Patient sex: F
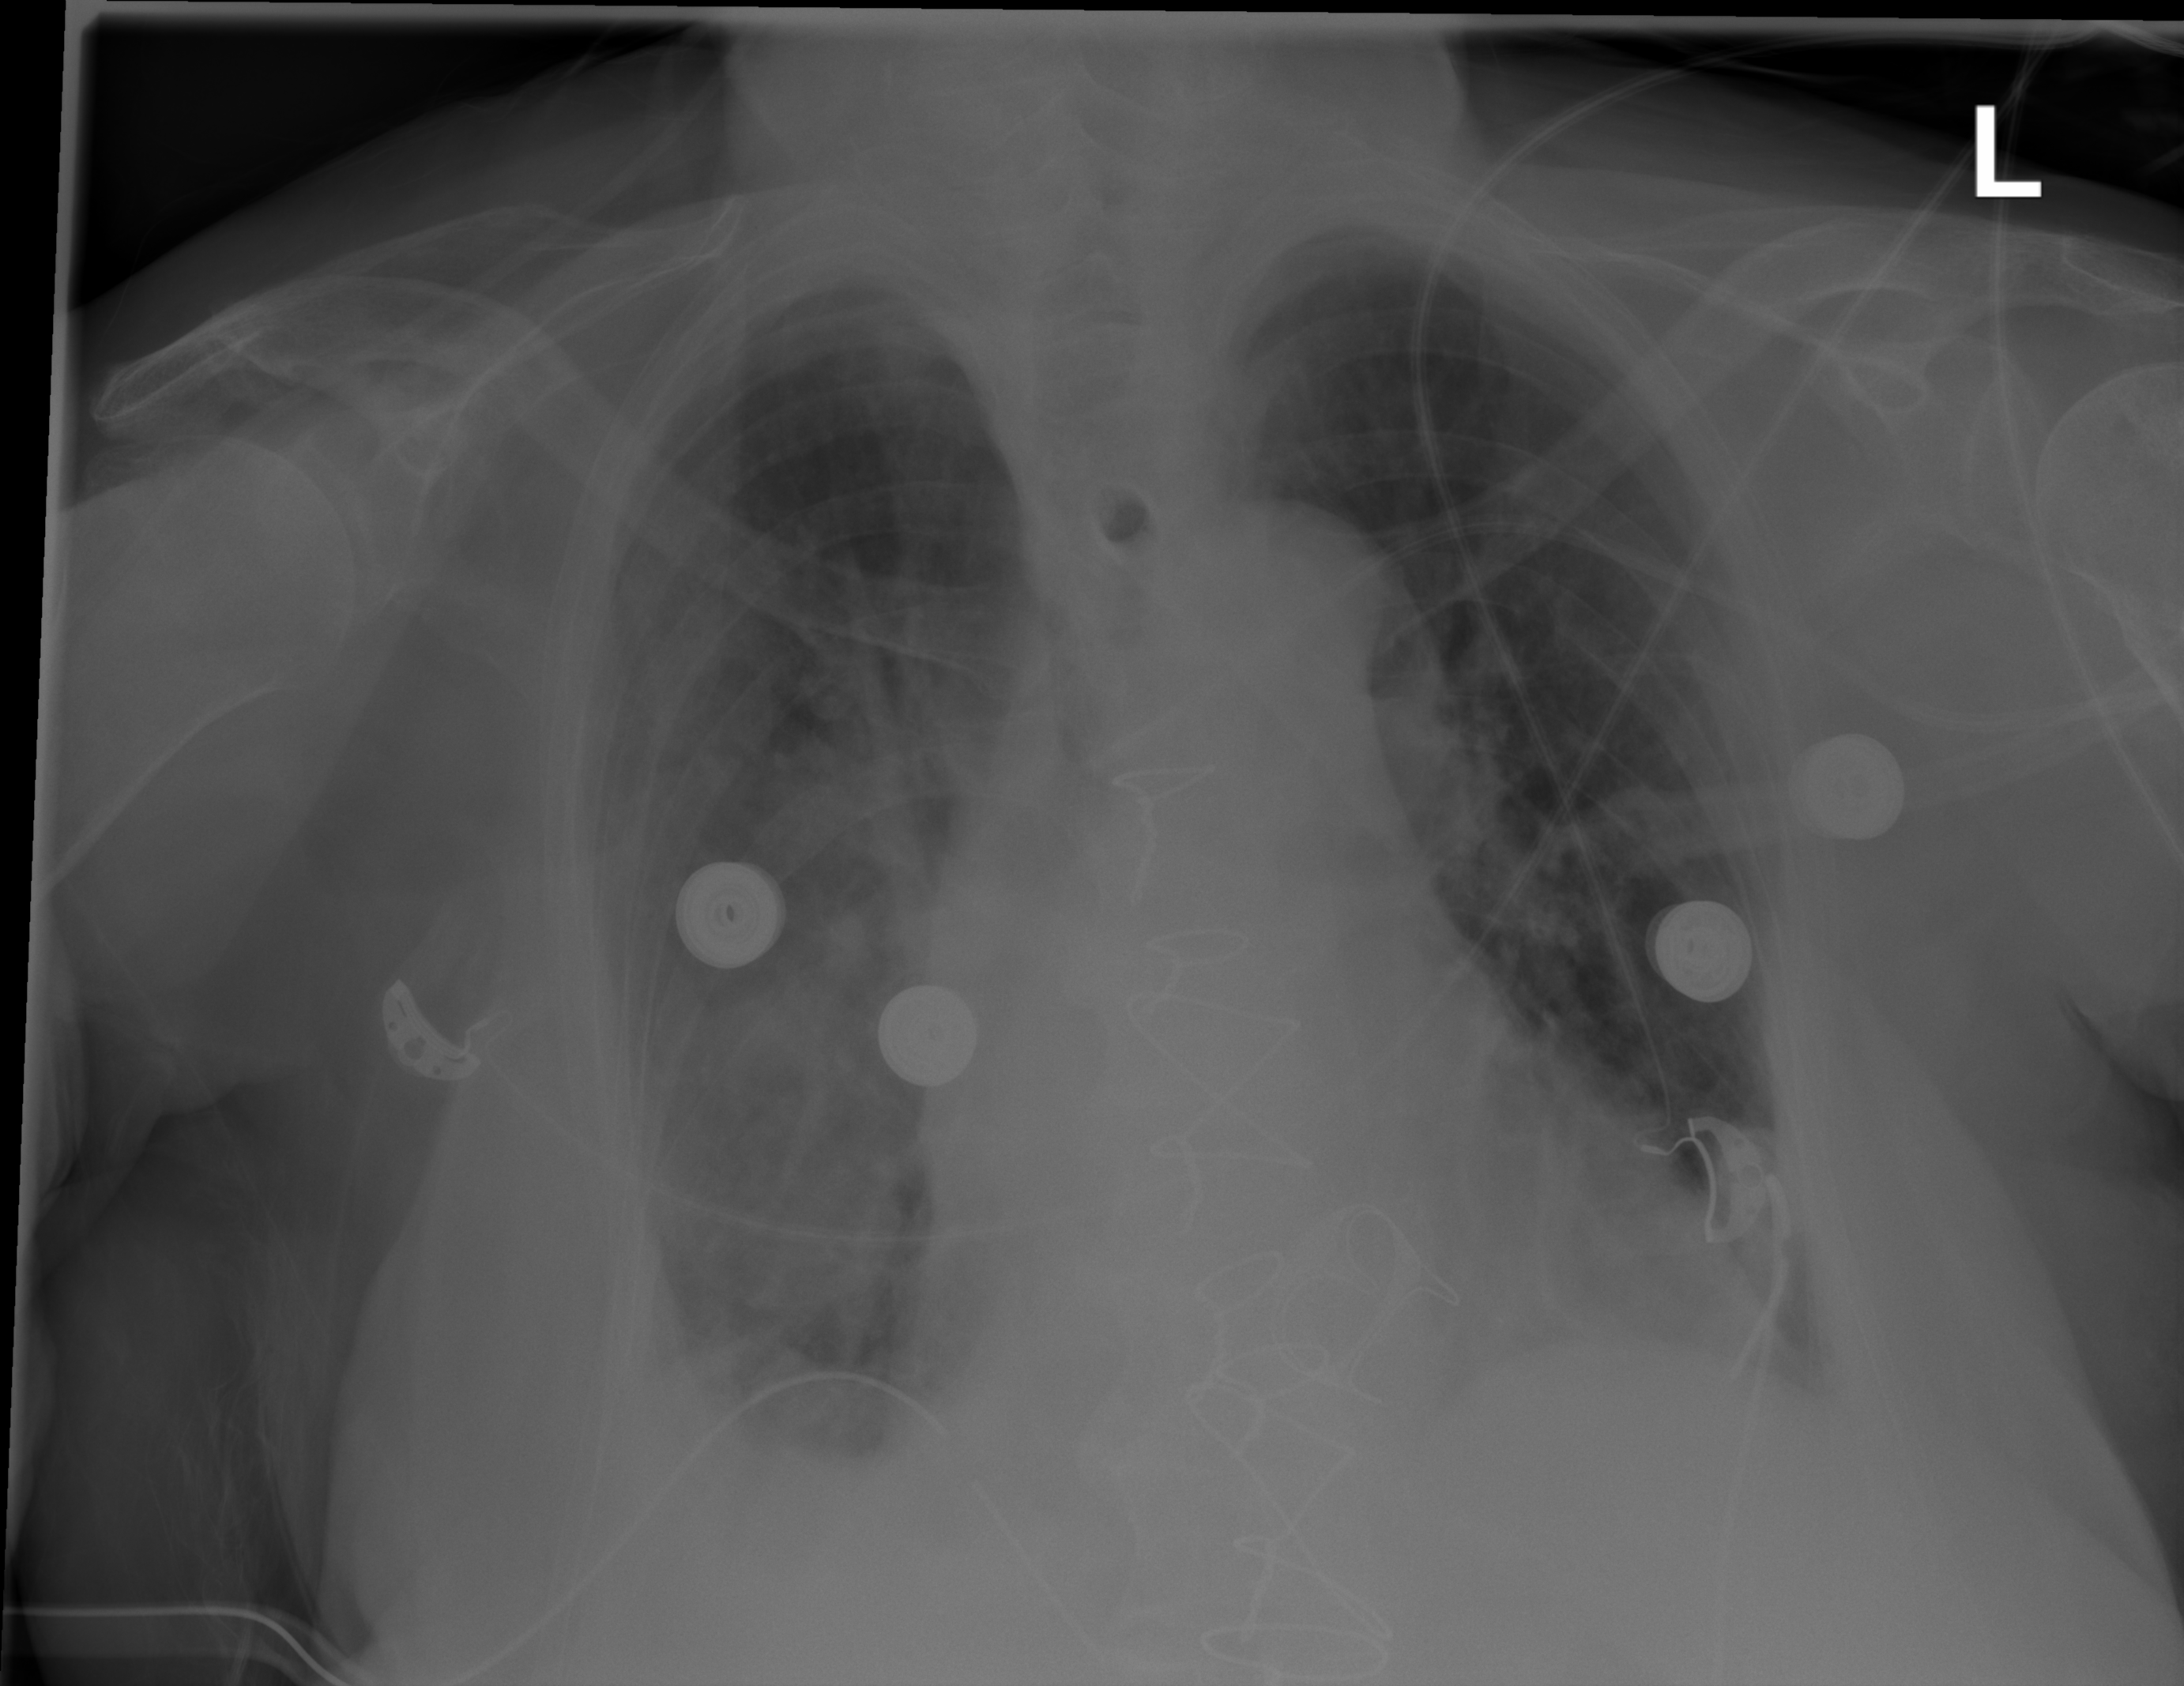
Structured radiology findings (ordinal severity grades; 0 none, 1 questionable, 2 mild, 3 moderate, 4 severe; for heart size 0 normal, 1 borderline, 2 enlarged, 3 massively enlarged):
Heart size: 2
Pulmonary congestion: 0
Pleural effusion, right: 2
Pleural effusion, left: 0
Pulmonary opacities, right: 2
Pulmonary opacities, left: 0
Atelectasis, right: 0
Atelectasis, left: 0